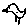
Label: bird